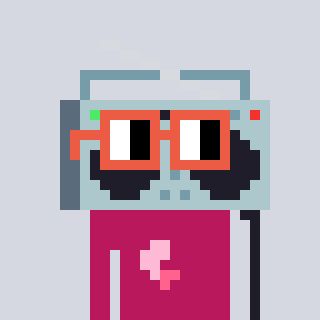
a pixel art character with square orange glasses, a boombox-shaped head and a darkpink-colored body on a cool background